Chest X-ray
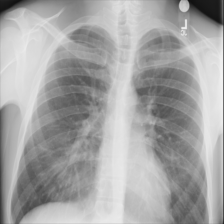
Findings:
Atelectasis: negative
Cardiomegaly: negative
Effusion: negative
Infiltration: negative
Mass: negative
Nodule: negative
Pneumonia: negative
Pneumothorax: negative
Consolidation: negative
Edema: negative
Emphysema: negative
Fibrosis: negative
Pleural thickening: negative
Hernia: negative